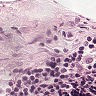
Metastatic tissue present: no